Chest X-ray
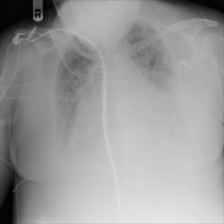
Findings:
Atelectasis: negative
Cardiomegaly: positive
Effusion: positive
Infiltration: negative
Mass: negative
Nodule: negative
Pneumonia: negative
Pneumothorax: negative
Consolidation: negative
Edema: positive
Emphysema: negative
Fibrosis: negative
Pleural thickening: negative
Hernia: negative